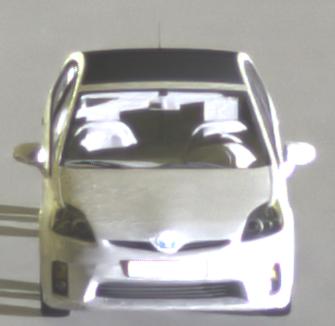
Make: Toyota
Model: Prius 1.5 Hybrid
Detailed model: Prius (HW2)
Model produced from: 2006/03
Model produced until: 2009/06
Doors: 5
Color: white
Road condition: dry road
Daytime: night
Contrast: high contrast